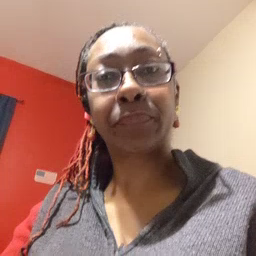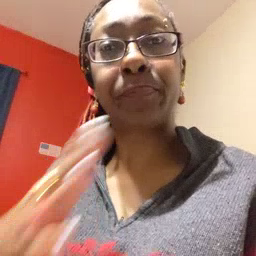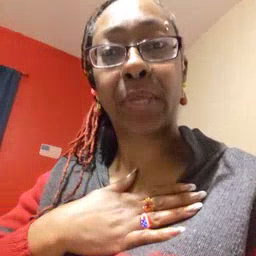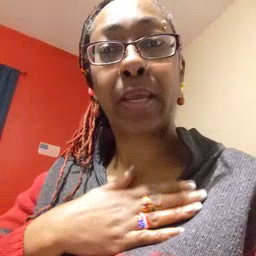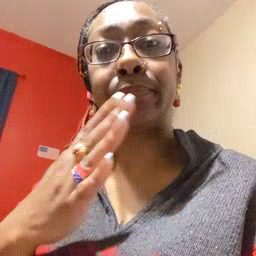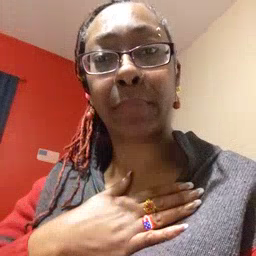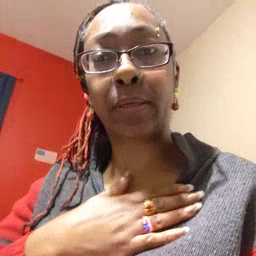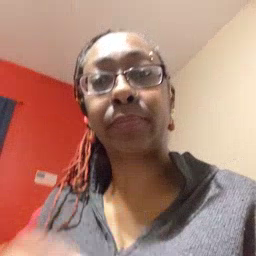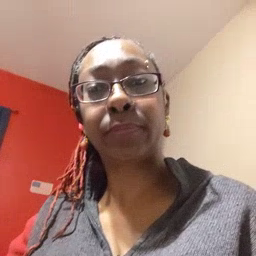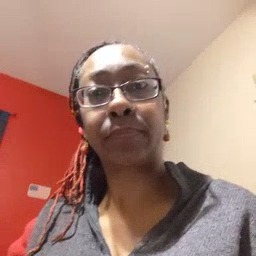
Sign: minemy